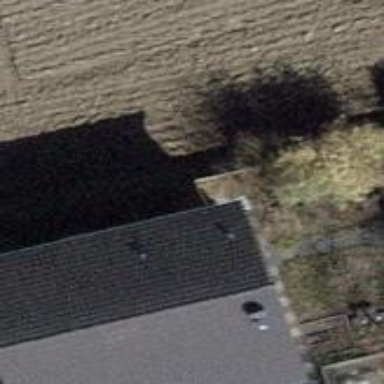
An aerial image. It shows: Simple house.